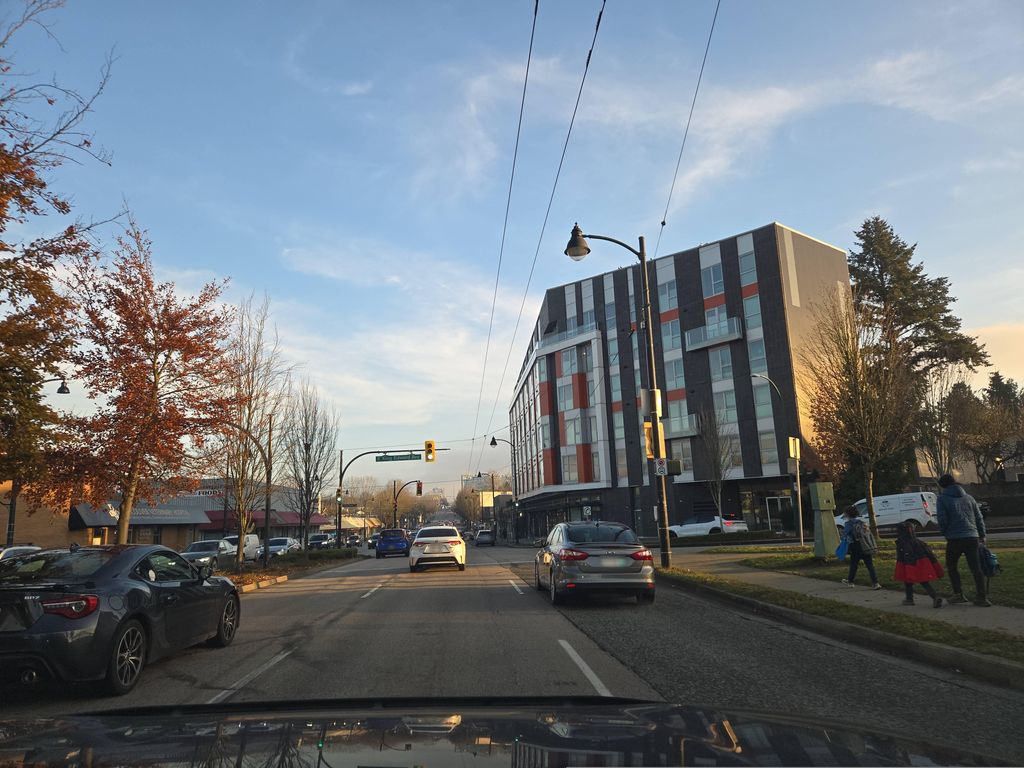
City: vancouver